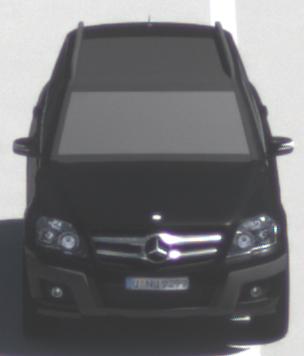
Make: Mercedes-Benz
Model: GLK 280
Detailed model: GLK-Class (204)
Model produced from: 2008/10
Model produced until: 2009/04
Doors: 5
Color: black
Road condition: dry road
Daytime: midday
Contrast: high contrast